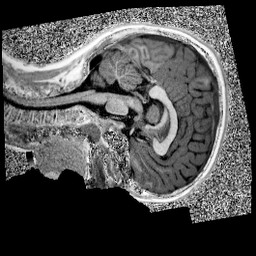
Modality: UNIT1
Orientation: sagittal
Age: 9
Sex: male
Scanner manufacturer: siemens
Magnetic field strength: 3 T
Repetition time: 4 s
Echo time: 0.00299 s